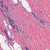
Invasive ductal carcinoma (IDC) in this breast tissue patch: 1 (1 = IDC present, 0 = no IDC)